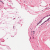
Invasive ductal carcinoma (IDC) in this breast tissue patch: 0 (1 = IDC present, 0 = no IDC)